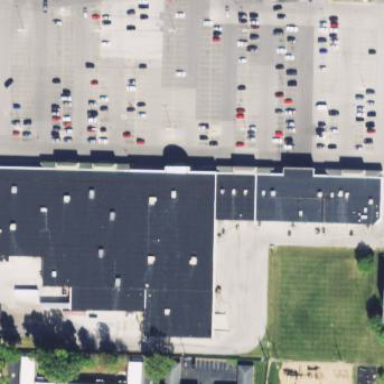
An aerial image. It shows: Modern retail building with black roof. It houses mall.